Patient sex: M
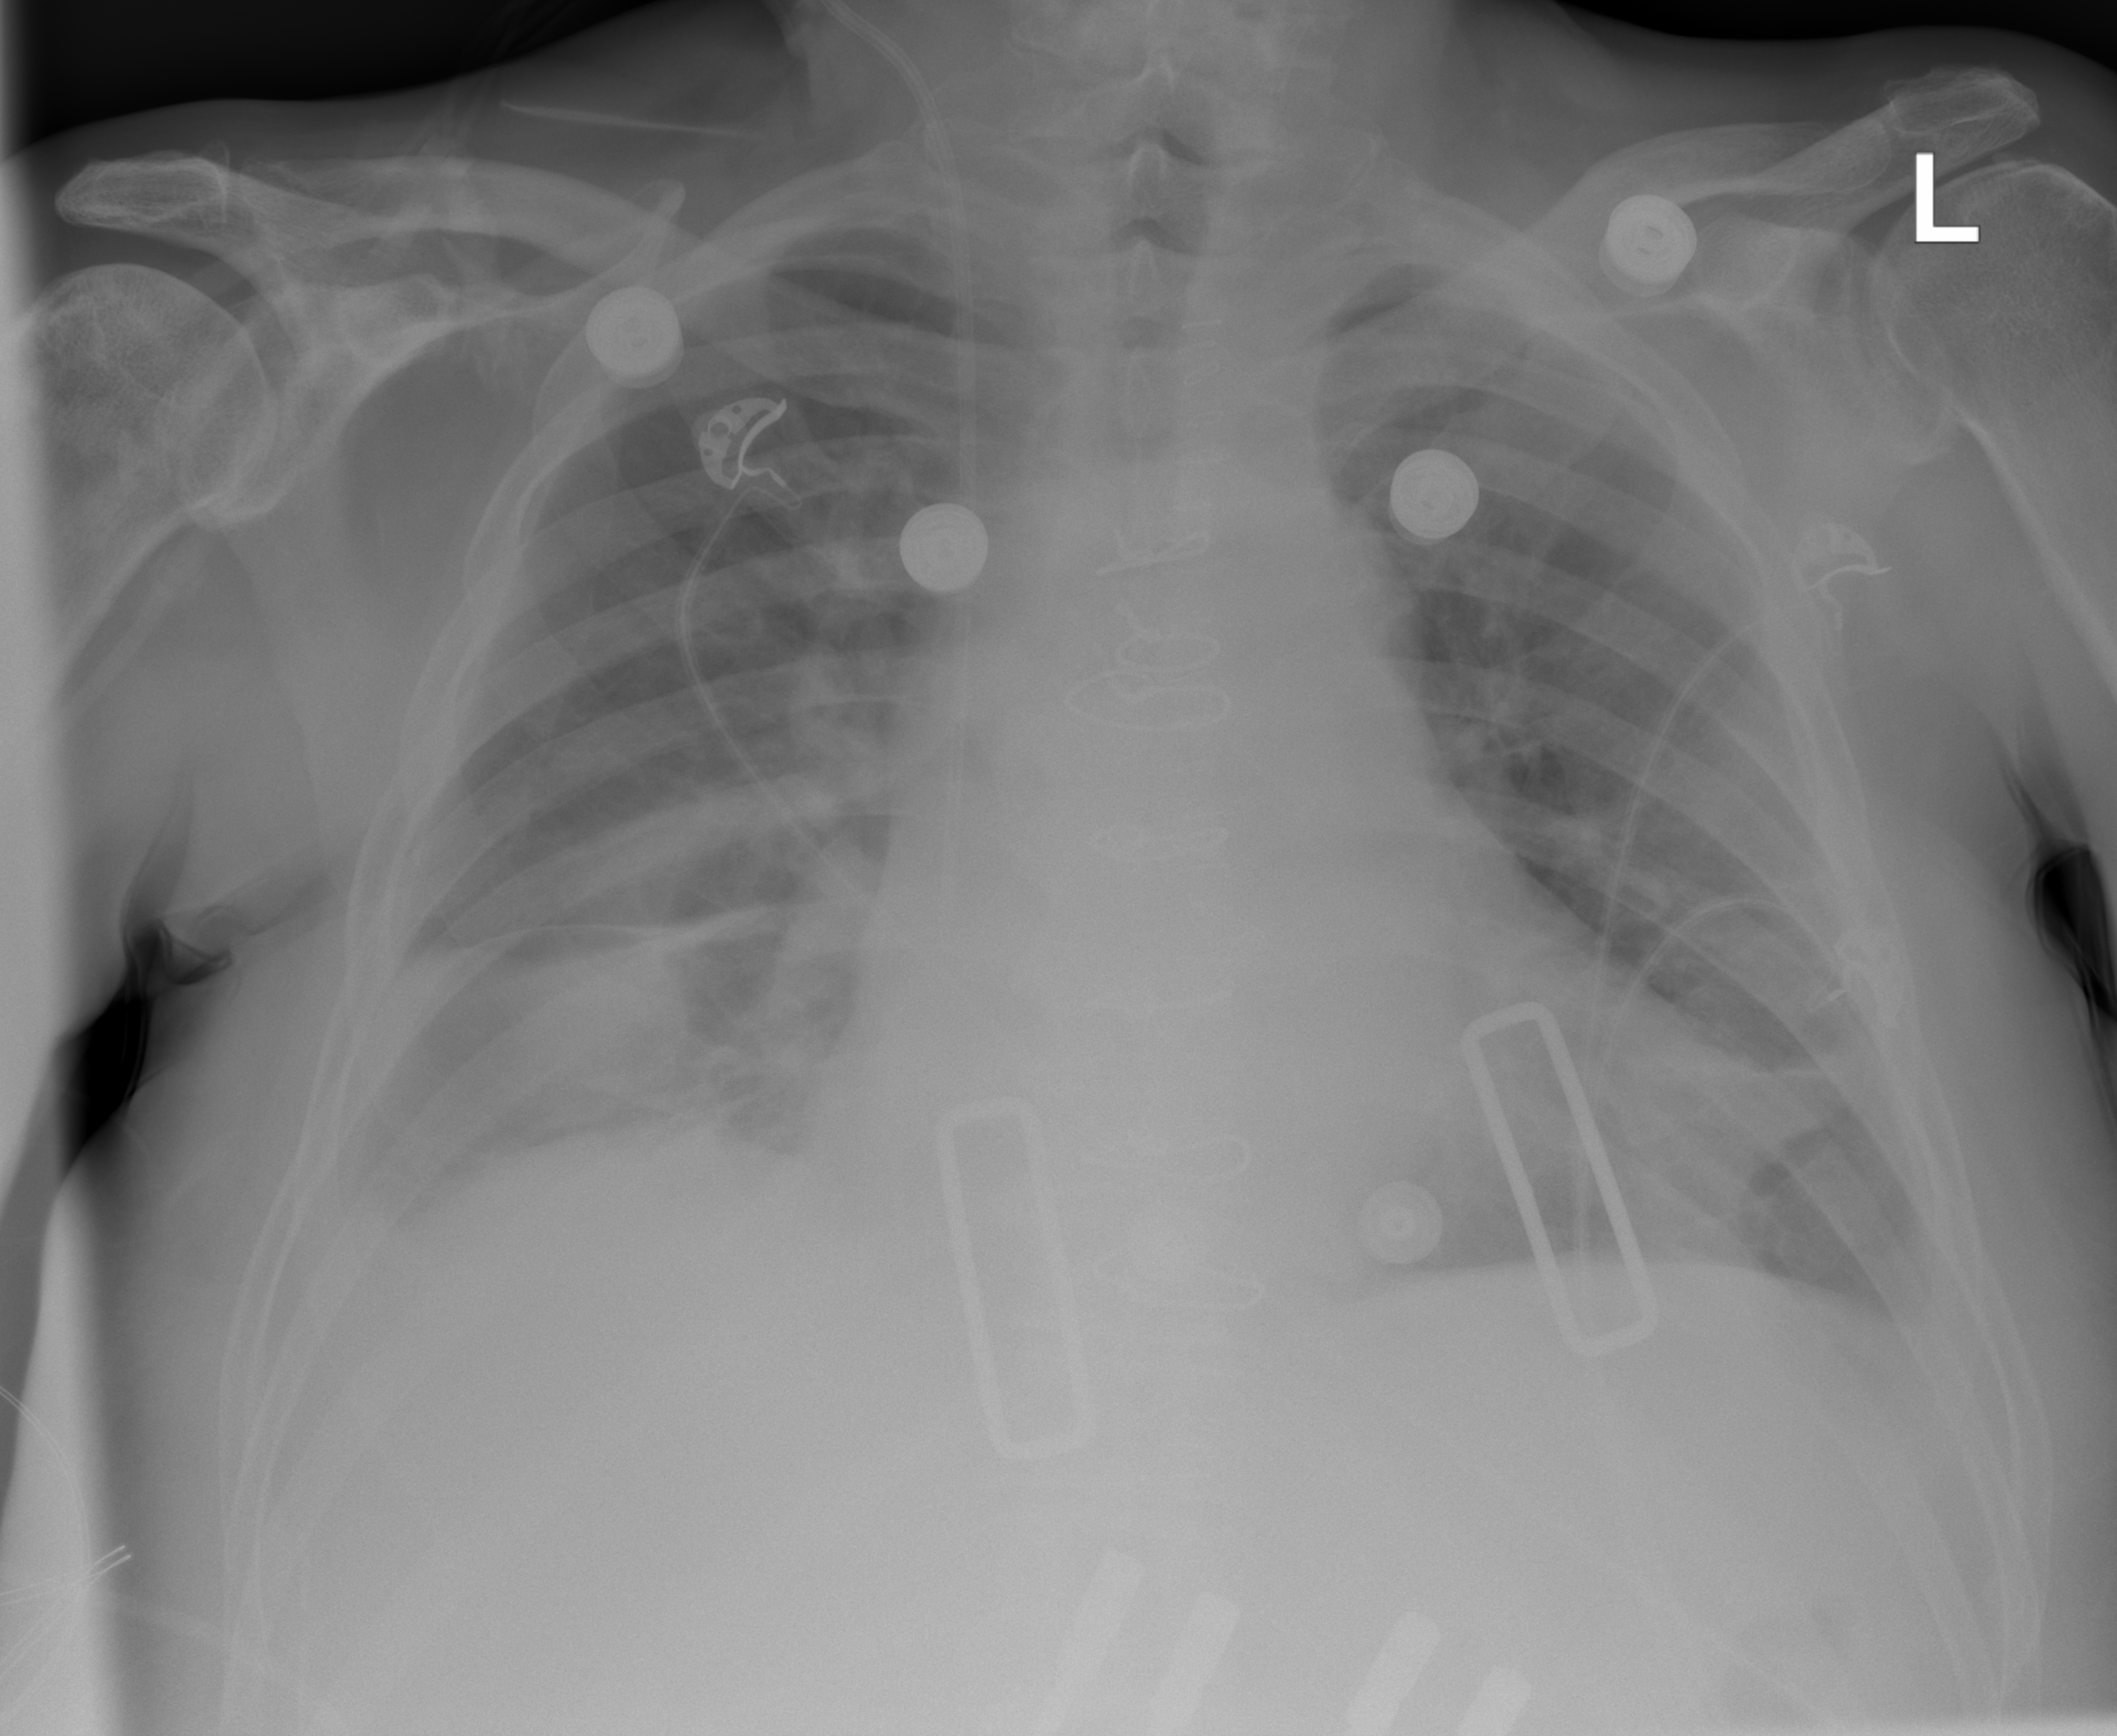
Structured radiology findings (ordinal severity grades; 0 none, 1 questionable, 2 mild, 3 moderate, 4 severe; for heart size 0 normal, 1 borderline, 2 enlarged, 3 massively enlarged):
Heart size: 2
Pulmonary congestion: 2
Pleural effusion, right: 2
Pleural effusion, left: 2
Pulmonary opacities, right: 0
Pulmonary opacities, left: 0
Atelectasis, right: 2
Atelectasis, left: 2